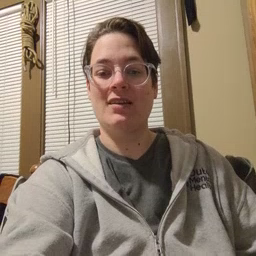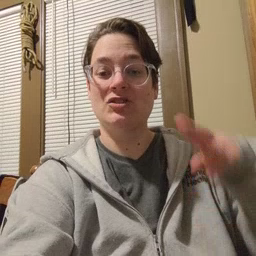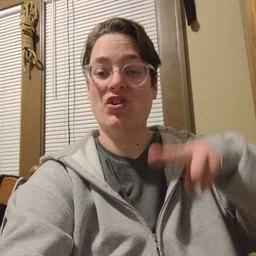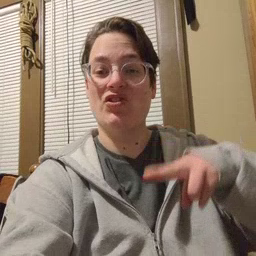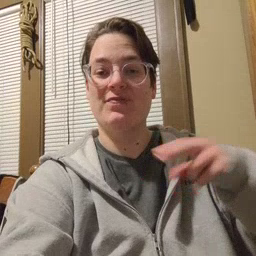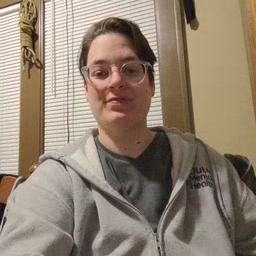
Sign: chair